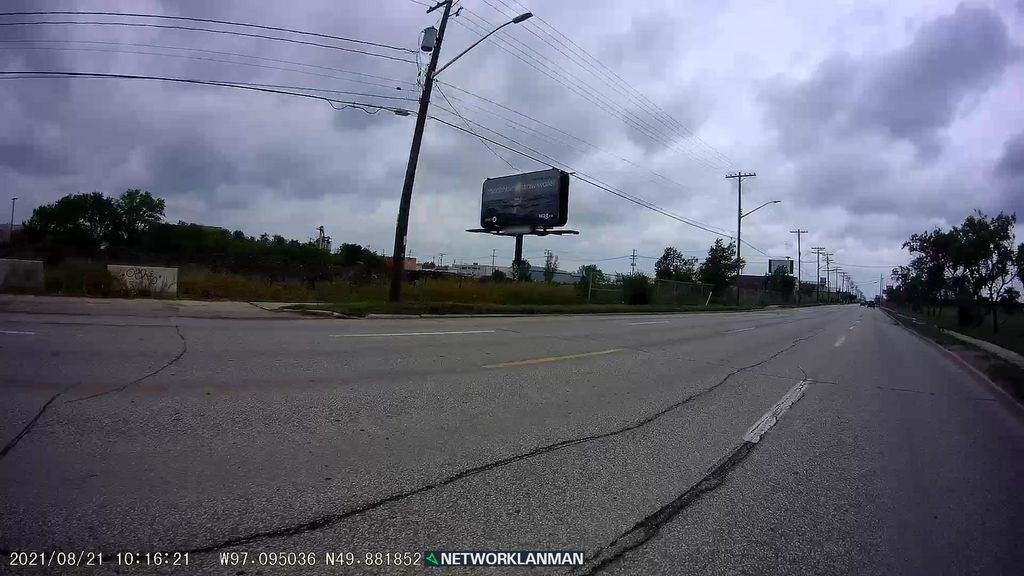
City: winnipeg